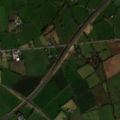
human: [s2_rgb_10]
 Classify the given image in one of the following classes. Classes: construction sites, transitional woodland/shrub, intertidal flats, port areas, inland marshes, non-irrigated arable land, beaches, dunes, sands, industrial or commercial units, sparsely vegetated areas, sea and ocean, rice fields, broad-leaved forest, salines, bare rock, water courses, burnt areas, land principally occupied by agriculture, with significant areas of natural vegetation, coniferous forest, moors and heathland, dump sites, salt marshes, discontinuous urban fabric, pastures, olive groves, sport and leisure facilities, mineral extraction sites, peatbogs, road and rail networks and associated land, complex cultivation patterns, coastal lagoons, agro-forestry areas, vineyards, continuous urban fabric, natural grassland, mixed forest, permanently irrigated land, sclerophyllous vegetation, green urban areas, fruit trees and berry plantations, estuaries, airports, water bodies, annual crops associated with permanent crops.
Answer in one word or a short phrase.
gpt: non-irrigated arable land, pastures